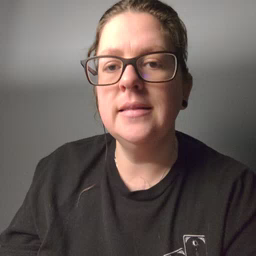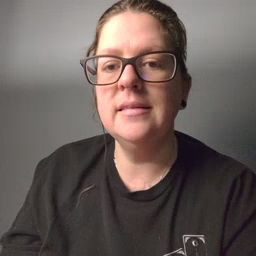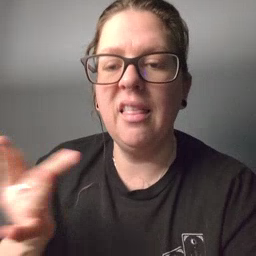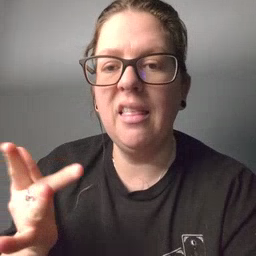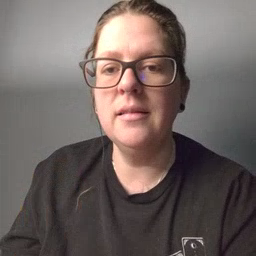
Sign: yucky